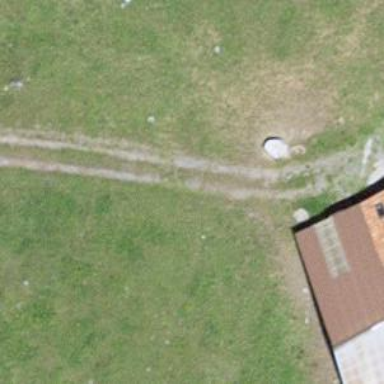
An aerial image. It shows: Gravel track with grade4 track type.